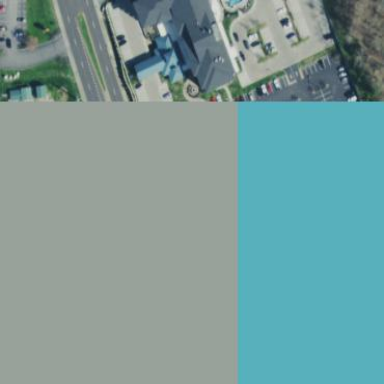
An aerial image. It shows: Hotel building.